Question: Let's assume we have a basic Navigation Drawer such as we can generate by creating a new Navigation Drawer activity. We have default built items there. Is it possible to set different background colors in the navigation drawer for different items. For example as in photo: everything under Communicate should have grey background color. Any ideas?

Greetings
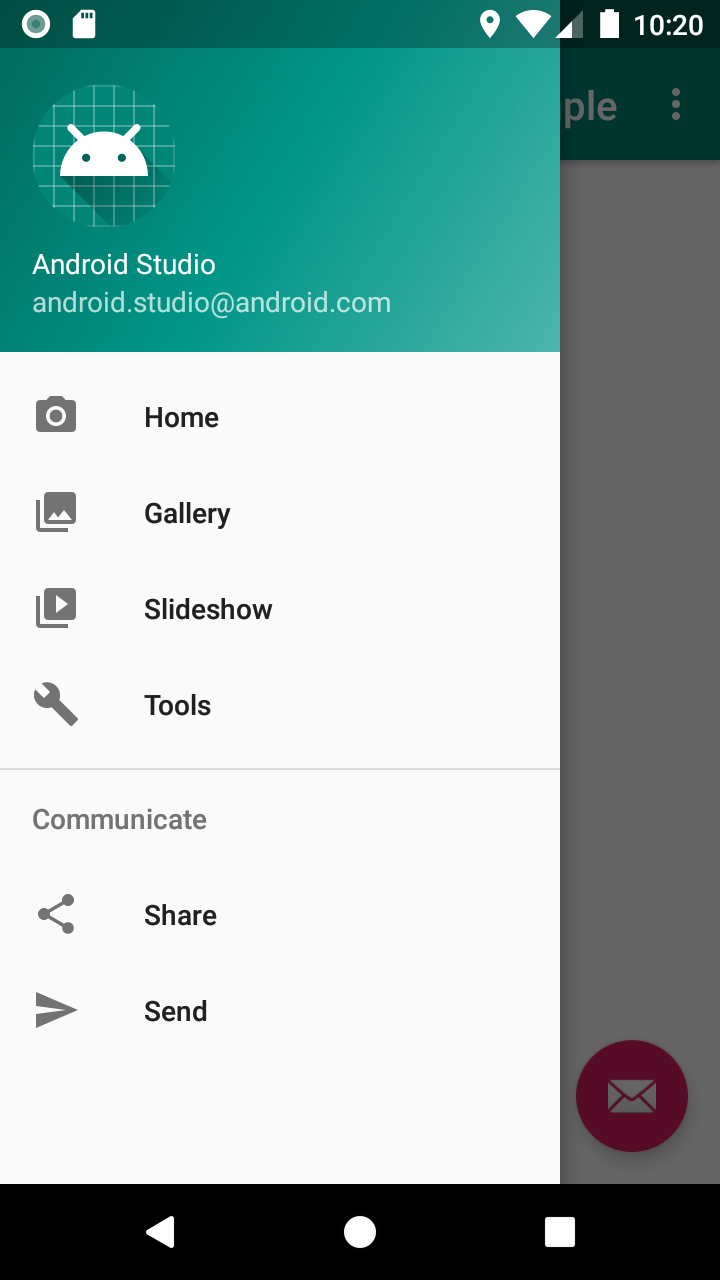
Answer: If you want to change the text color:
app:itemTextColor="@color/name_you_gave" or app:itemTextColor="#ffffff"
If you want to change icon color:
app:itemIconTint="@color/name_you_gave"
If you want to change background color:
android:background="@color/name_you_gave"
Everything goes inside of NavigationView.